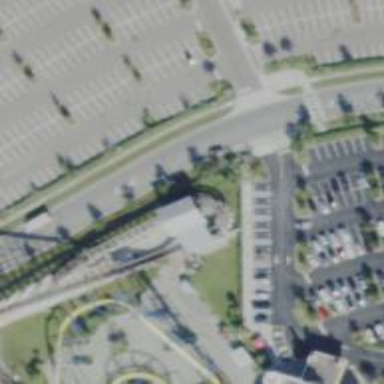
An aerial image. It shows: Bridge with building passage tunnel leading to roller coaster attraction.